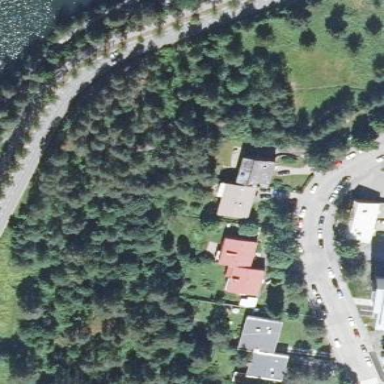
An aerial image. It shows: Woodland with evergreen needle-leaved trees.